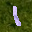
Label: 1